Brain MRI study timepoint: preop
T1CE (contrast-enhanced T1) slice:
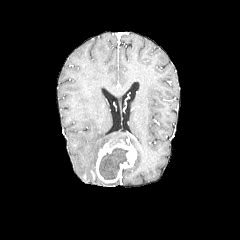
T2-FLAIR slice:
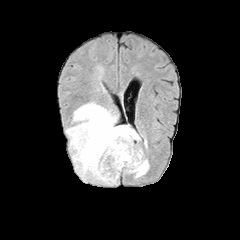